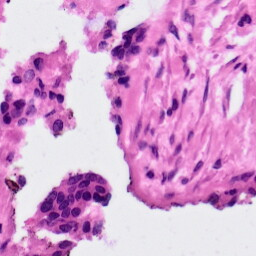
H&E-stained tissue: Ovarian